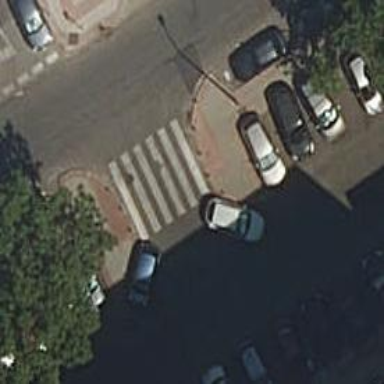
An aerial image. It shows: Uncontrolled crossing on the road.